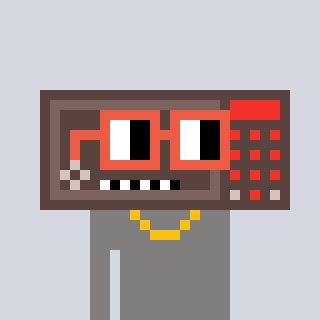
a pixel art character with square orange glasses, a wallsafe-shaped head and a bluegrey-colored body on a cool background